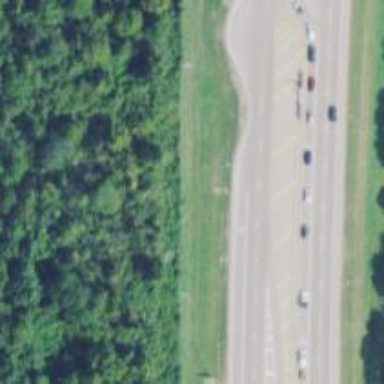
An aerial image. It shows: Trunk highway with expressway features.